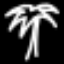
Label: palm tree